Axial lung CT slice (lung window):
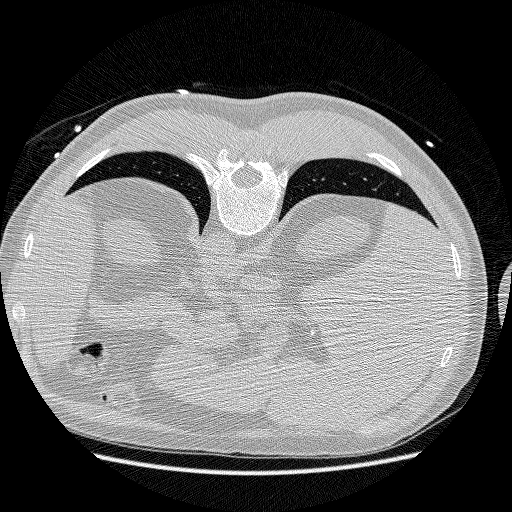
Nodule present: no